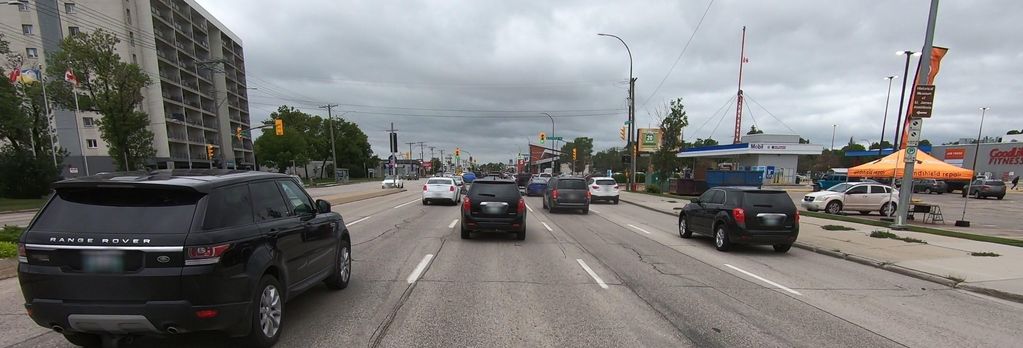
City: winnipeg